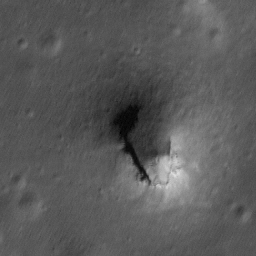
Pit: Sinus Iridum Pit
Host crater: Sinus Iridum
Host type: mare
Lunar coordinates: latitude 45.623, longitude 331.189